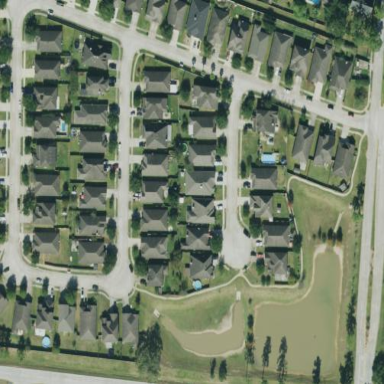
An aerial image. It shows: Residential area within neighborhood.